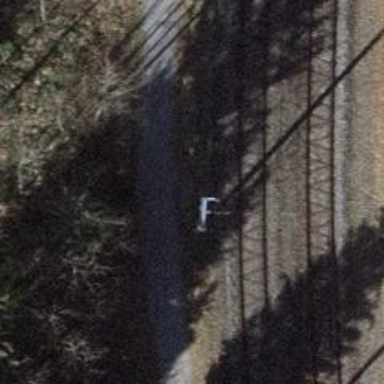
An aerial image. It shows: Catenary mast for power lines.